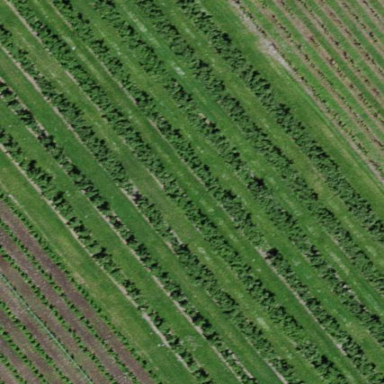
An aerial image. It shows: Orchard.